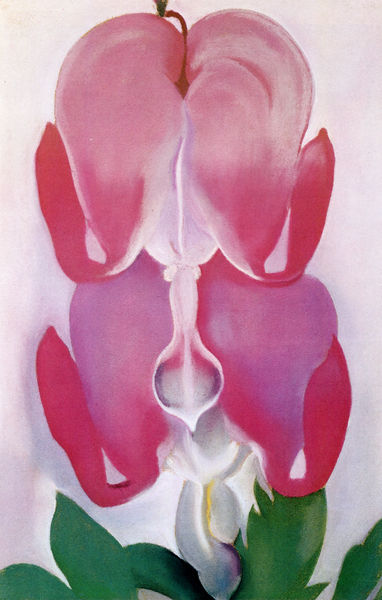
Titel: Bleeding Heart
Künstler: Georgia O'Keeffe
Institution: Privatsammlung
Schlagwörter: aquarell, grün, blume, grau, weiss, zeichnung, blüte, blüten, rot, blatt, pflanze, rosa, lila, penis, allegorie, symbolik, vereinigung, orchidee, sinnbild, sinnlichkeit, keeffe, sexualität, o'eeffe, o'eefe, georgia o´keefe, vulva, giorgia o'eefe, das tränende herz, mann und frau, übertragung